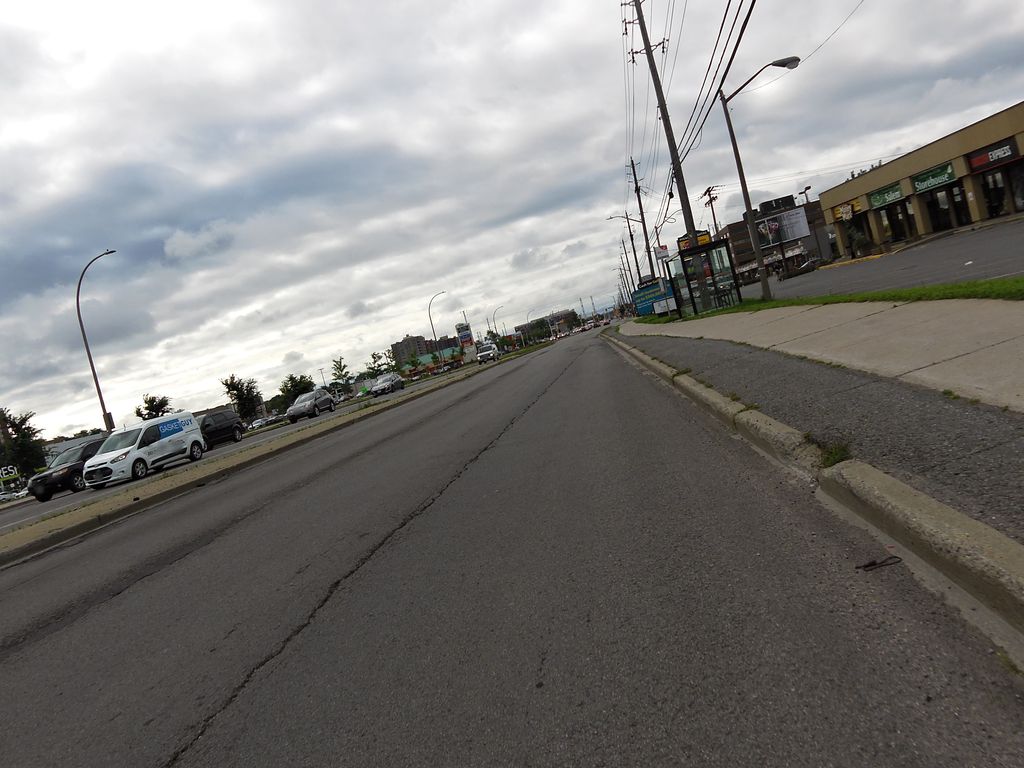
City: ottawa-gatineau